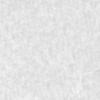
Label: no_change